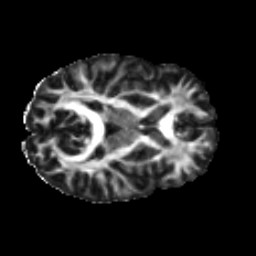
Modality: FA
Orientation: axial
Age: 32
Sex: male
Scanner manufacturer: ge
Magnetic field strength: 3 T
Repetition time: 7.8 s
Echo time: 0.061 s